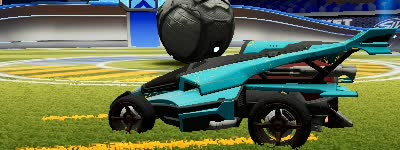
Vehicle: aftershock